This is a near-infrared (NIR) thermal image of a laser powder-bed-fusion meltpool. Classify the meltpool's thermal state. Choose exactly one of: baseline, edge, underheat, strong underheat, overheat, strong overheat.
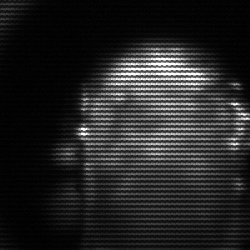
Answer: baseline